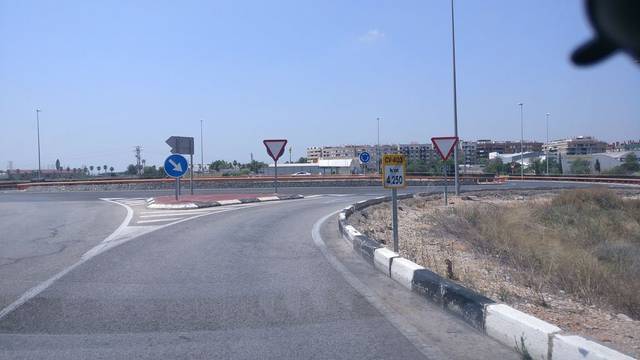
Region: Spain
Coordinates: 39.443, -0.4546